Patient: sex M, age 60
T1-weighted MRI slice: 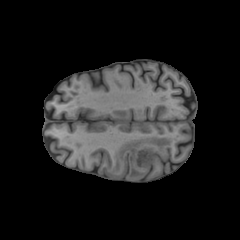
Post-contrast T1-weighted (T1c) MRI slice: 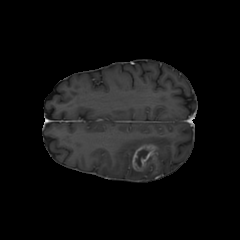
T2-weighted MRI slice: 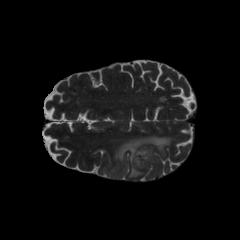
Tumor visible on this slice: yes
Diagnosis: Glioblastoma, IDH-wildtype
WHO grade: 4